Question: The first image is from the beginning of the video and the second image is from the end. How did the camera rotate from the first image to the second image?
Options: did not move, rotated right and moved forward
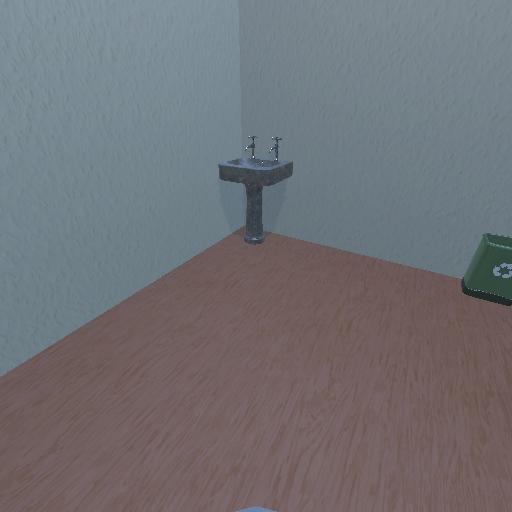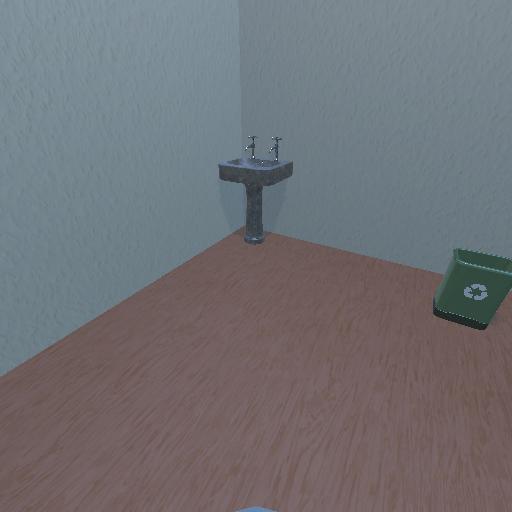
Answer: did not move